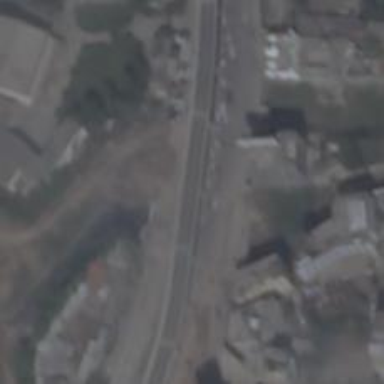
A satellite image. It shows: Primary highway bridge.